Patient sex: M
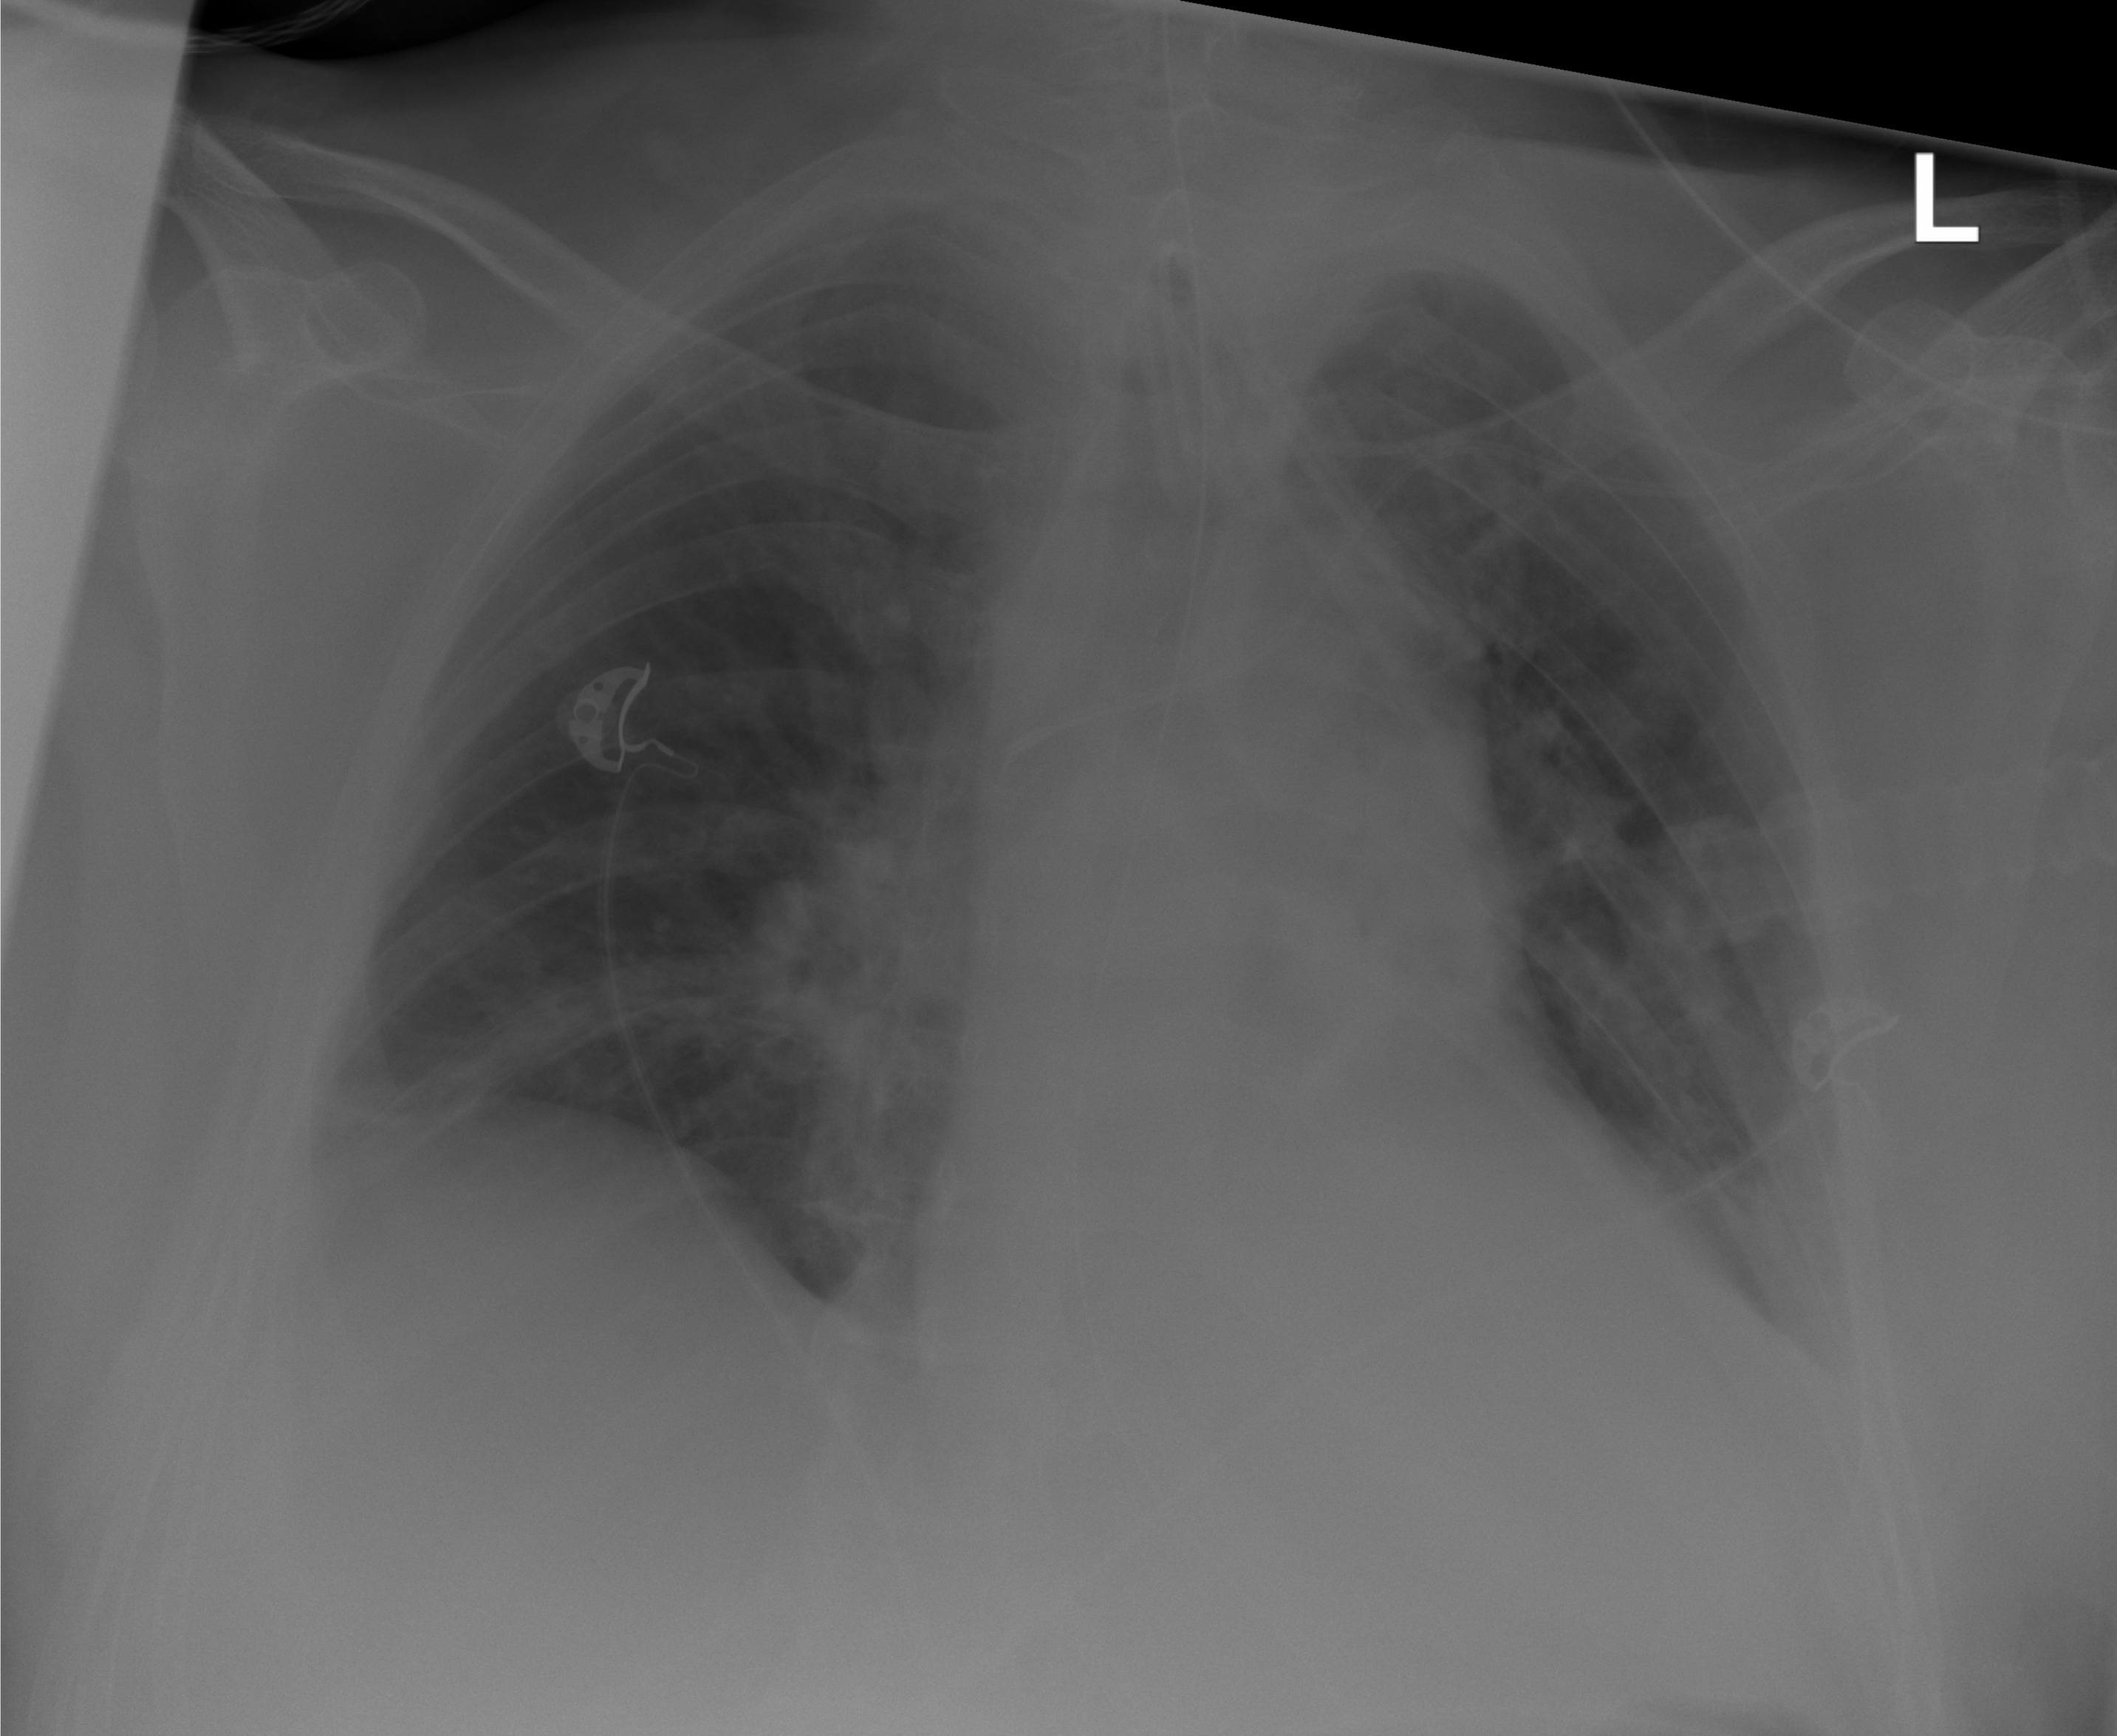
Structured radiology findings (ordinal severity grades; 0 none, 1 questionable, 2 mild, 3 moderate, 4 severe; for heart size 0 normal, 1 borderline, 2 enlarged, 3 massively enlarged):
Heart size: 2
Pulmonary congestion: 2
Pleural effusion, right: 2
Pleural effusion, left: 2
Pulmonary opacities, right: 2
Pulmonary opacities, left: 2
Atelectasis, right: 2
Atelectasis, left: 2